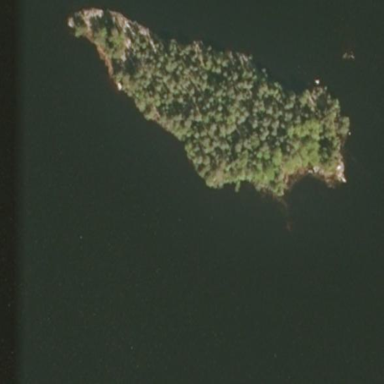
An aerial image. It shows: Island.